Interaction volume radius: 10 \u00c5
Interaction volume height: 10 \u00c5
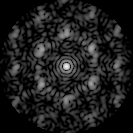
Disorder parameter: 0.54